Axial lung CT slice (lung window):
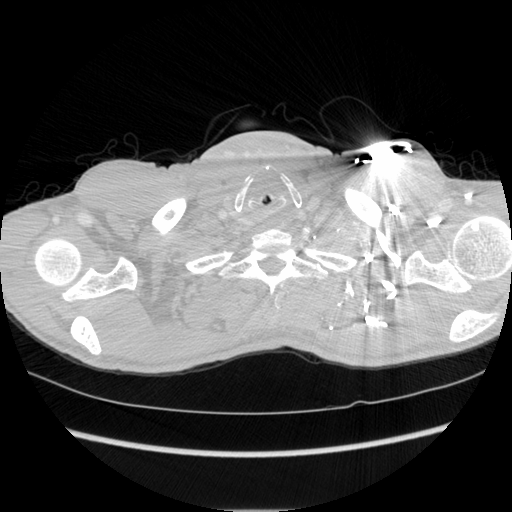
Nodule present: no